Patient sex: F
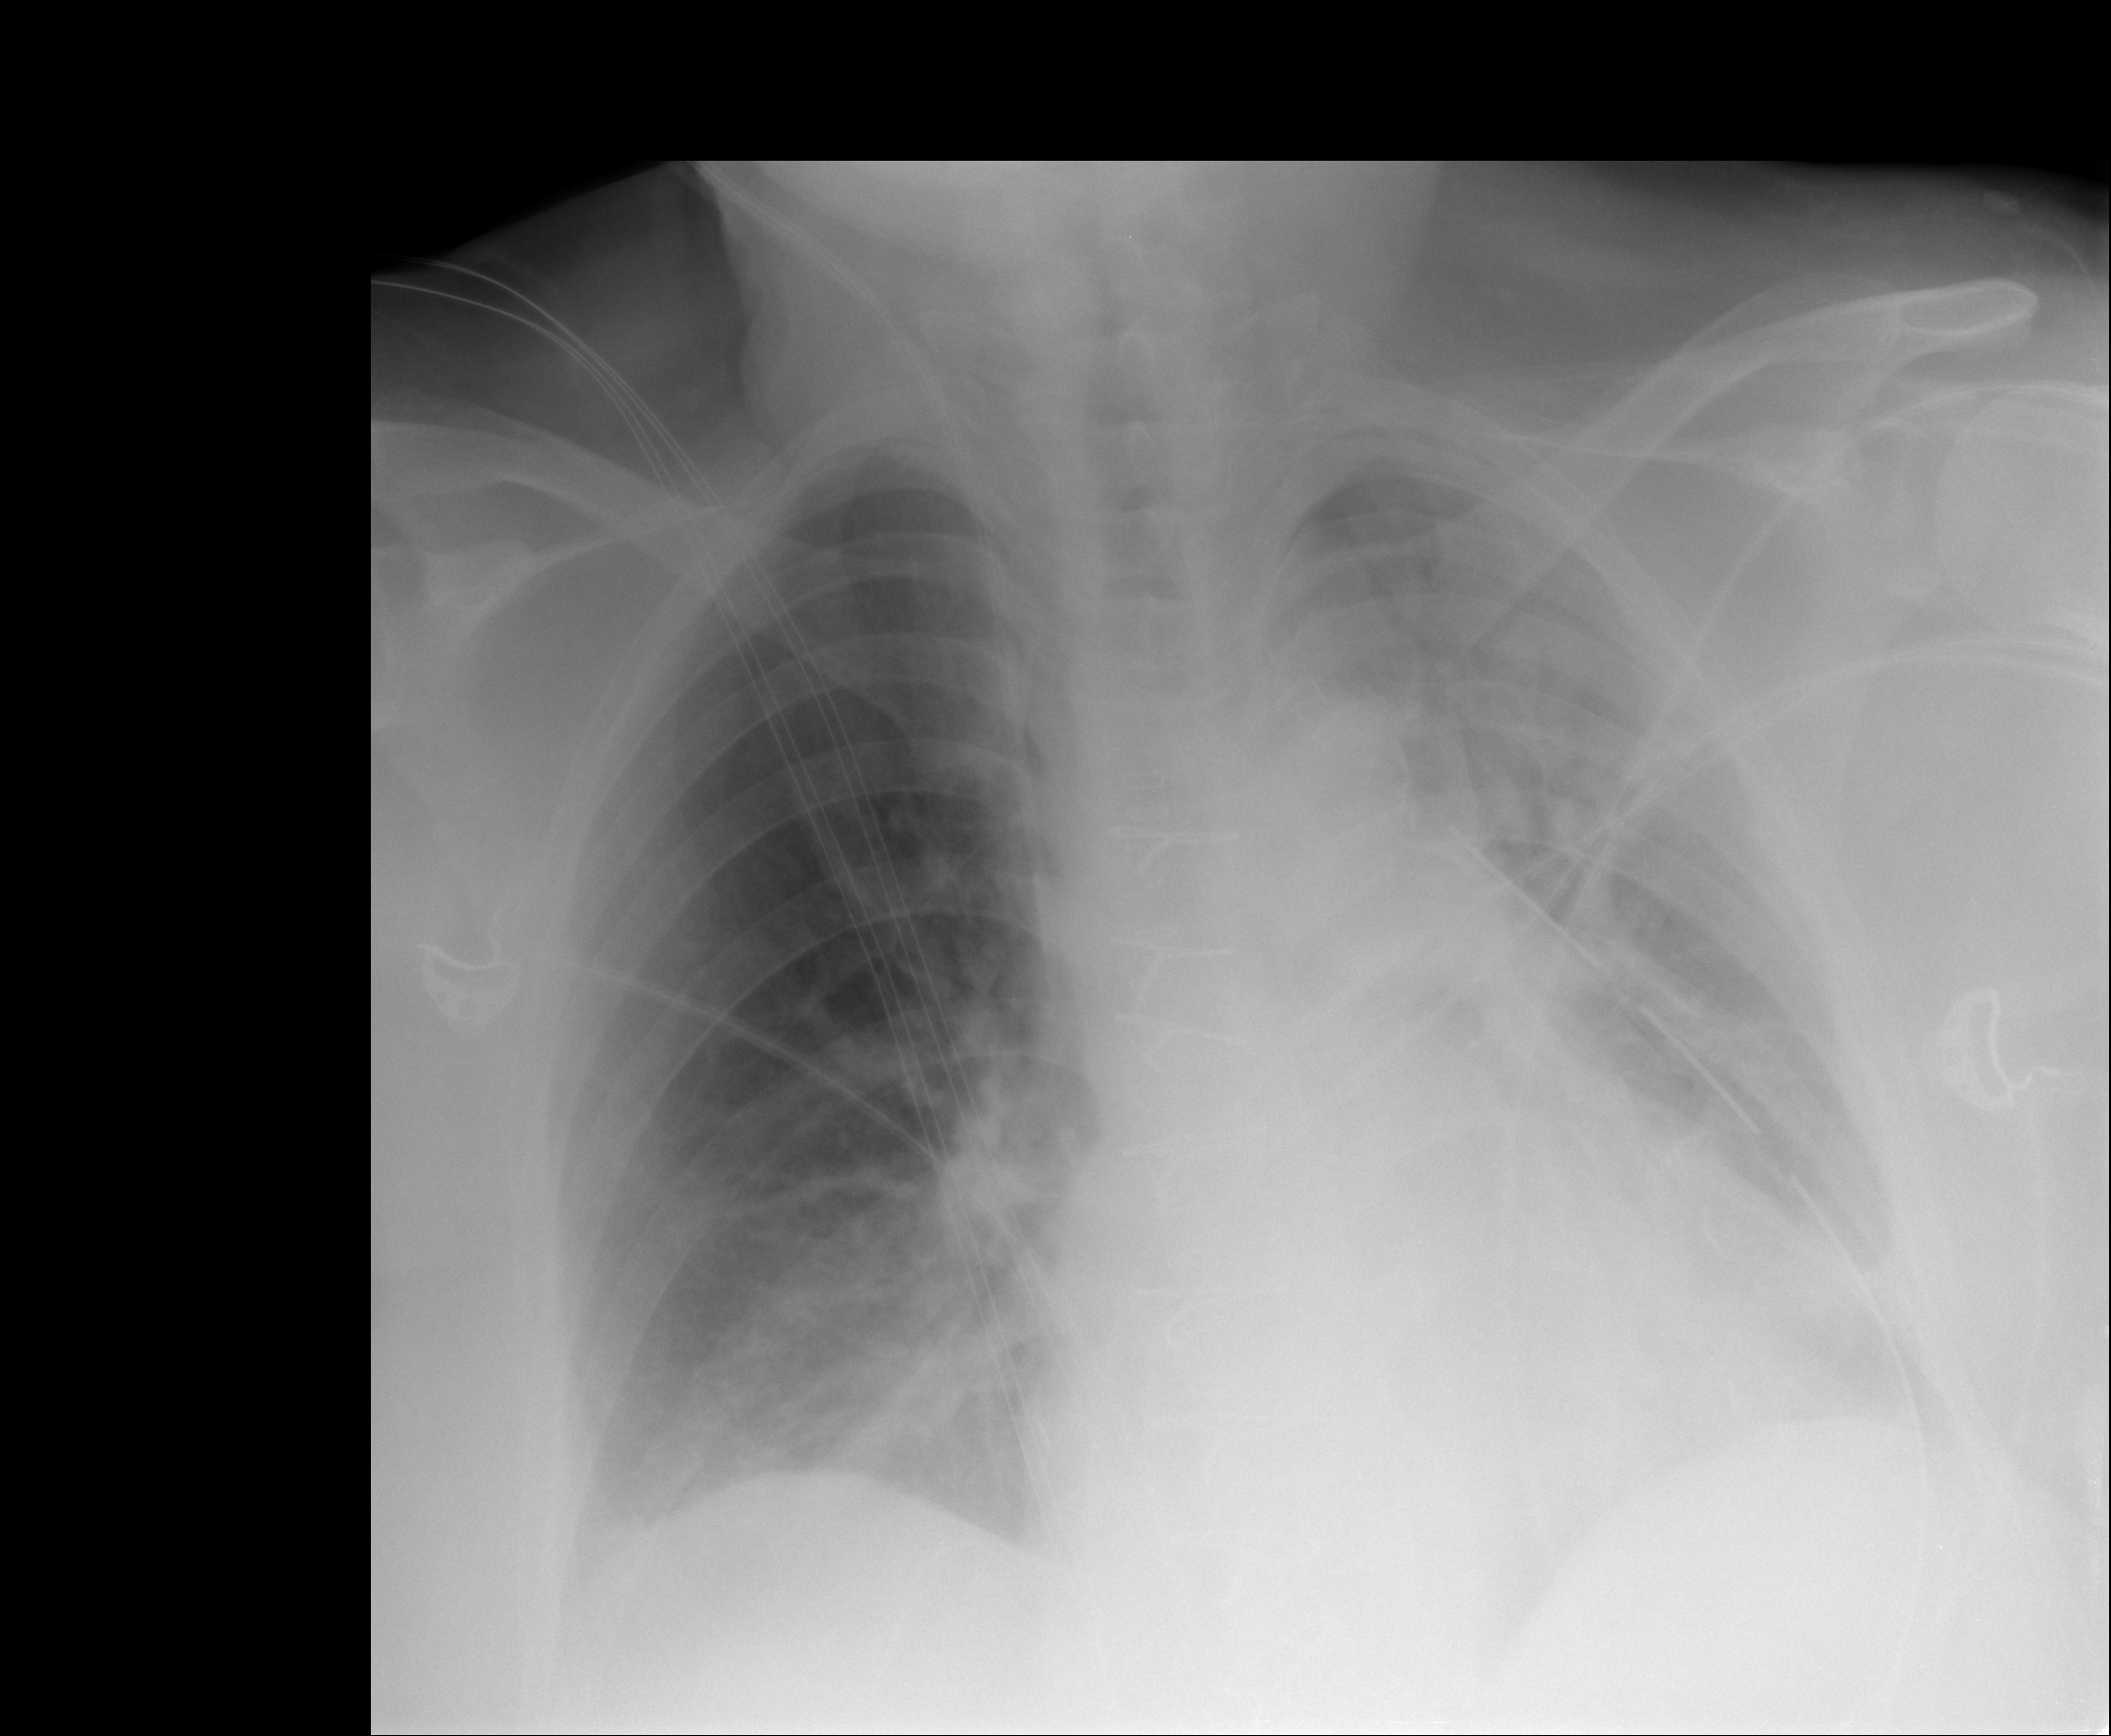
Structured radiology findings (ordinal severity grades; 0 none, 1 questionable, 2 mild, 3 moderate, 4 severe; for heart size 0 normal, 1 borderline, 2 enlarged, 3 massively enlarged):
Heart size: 0
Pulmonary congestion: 2
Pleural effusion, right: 1
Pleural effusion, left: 2
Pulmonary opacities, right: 0
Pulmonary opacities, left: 2
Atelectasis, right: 0
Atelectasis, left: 3